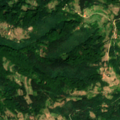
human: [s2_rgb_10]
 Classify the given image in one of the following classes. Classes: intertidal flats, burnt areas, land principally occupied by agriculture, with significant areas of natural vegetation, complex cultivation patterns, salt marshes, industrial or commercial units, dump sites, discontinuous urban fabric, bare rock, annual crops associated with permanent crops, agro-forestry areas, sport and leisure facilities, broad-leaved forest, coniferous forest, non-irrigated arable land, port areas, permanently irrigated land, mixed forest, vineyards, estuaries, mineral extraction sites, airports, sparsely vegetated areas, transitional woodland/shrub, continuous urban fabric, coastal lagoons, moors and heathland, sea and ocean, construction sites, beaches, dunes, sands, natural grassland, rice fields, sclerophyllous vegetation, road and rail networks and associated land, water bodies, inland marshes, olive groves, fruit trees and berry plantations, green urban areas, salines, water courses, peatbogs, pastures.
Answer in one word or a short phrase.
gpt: complex cultivation patterns, land principally occupied by agriculture, with significant areas of natural vegetation, broad-leaved forest